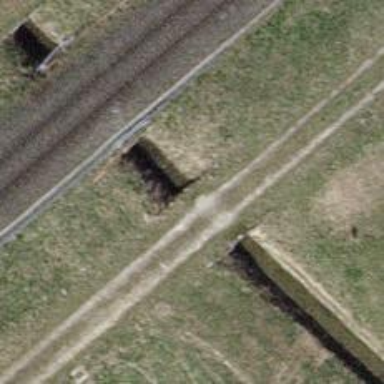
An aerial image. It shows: Culvert tunnel.